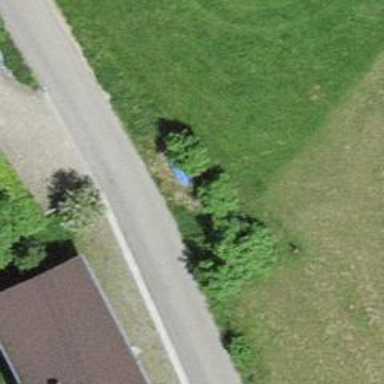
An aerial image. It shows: Bench for seating.